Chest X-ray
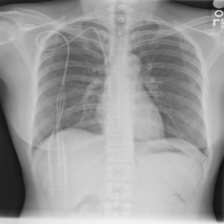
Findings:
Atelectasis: negative
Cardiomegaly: negative
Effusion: negative
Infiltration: negative
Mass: negative
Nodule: negative
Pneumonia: negative
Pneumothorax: negative
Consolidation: negative
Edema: negative
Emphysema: negative
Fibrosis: negative
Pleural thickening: negative
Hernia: negative